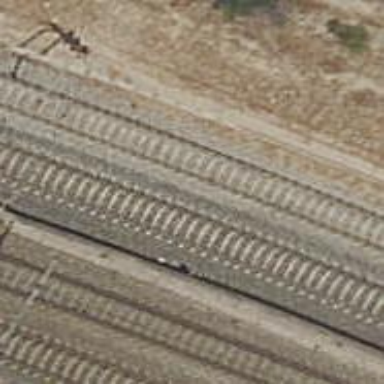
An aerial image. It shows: Railway track with contact lines for electrification.